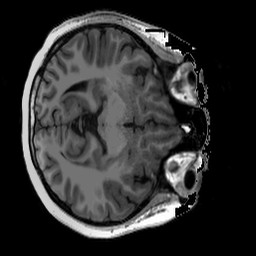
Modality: T1w
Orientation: axial
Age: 23
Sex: female